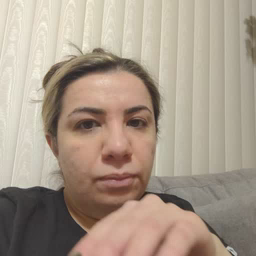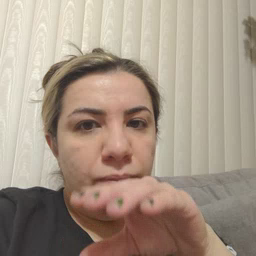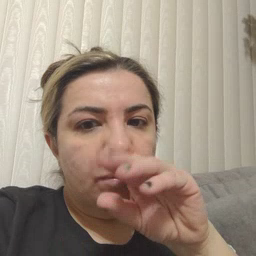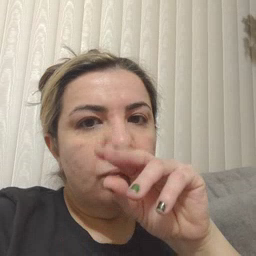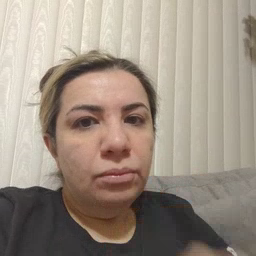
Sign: goose